Question: I'm creating a form which has the following section:

My approach for the Activities and Objects sections was to create those options using a list.
'''
<div class="formBlock">
Activities
<ul id="coloringAct">
<li>Activity Type A</li>
<li>Activity Type B</li>
<li>Activity Type C</li>
</ul>
</div>
'''
I'd like to be able to create the colored blocks as if they were the bullets of the list, either using a custom list-style (not images), or using the :before selector. Essentially, something like this:
'''
#formTable tr td .formBlock li {
list-style:none;
margin:0;
padding:0;
border-top:1px solid #DDD;
}
#formTable tr td .formBlock li:before {
content: "";
width:20px;
height:20px;
background:red;
}
'''
How can I accomplish something this using CSS? This isn't working.
<URL>
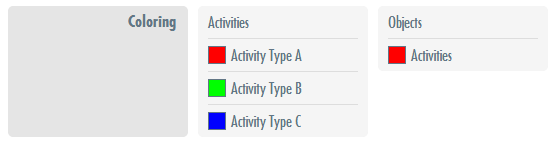
Answer: I figured out the solution. Apparently I had the correct code, but all I needed to do was add
'''
display:inline-block;
'''
The following is correct:
'''
.formBlock {
float:left;
background-color:#f5f5f5;
padding:0px 10px 0px 10px;
color:#627686;
line-height:32px;
overflow:hidden;
width:150px;
border-radius:5px;
margin-right:15px;
}
.formBlock li {
list-style:none;
margin:0;
padding:0;
border-top:1px solid #DDD;
}
.formBlock li:before {
display:inline-block;
content: "";
width:10px;
height:10px;
background:red;
margin-right:5px;
}
'''